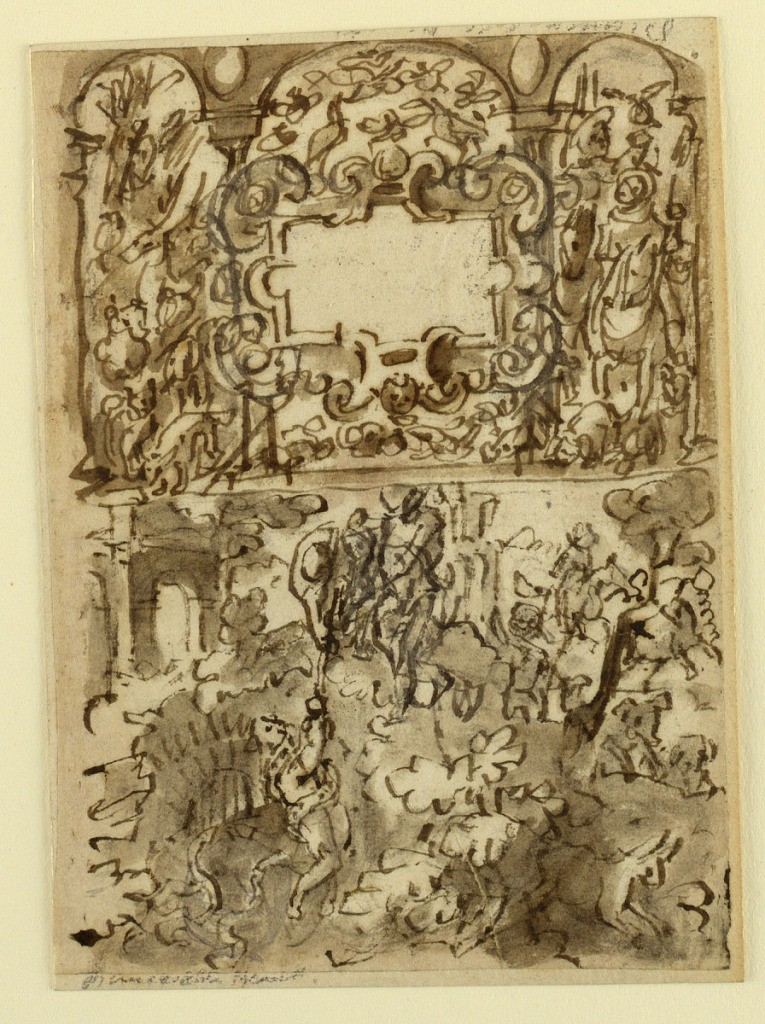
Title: Title page for a Series of Hunting Scenes [above]; Unexperienced Hunter attacked by Snakes [below]
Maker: Jan van der Straet, called Stradanus, Flemish, 1523–1605
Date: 1599 or before
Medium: Pen and brown ink, brush and brown and black washes over black chalk, with corrections by the artist in white opaque paint on laid paper
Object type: Drawing
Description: Recto, above: Design for a title page with a colonnade. A tablet surrounded by scrollwork appears within the central arch. Animals such as a stag and possibly a lynx appear at left. Hunters on horseback appear at right.
Recto, below: A man clings to a rope, as two of his companions hoist him out of a pit filled with snakes. One snake is entwined about his body. Verso: Blank.